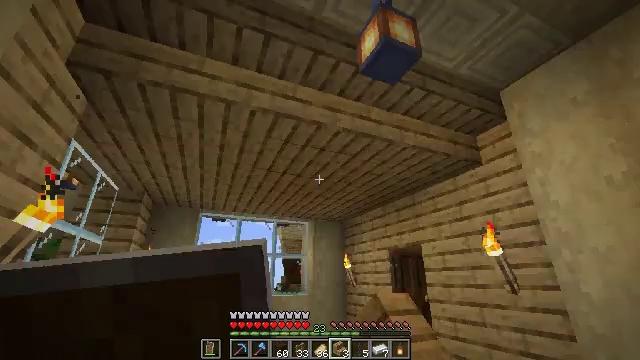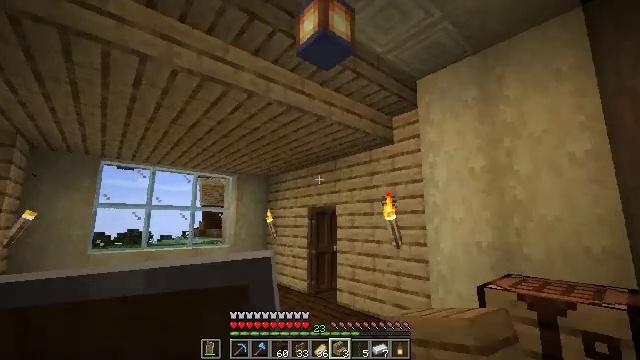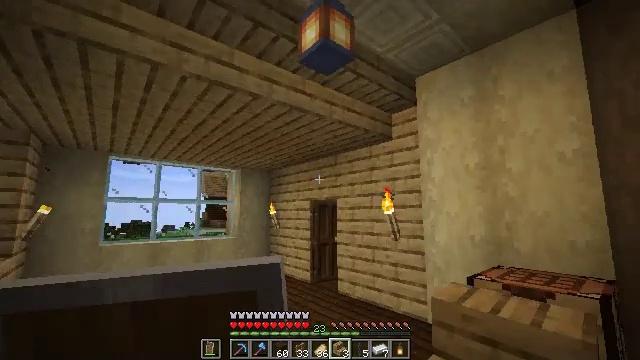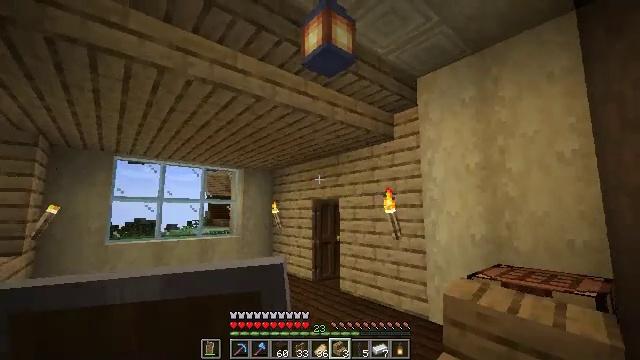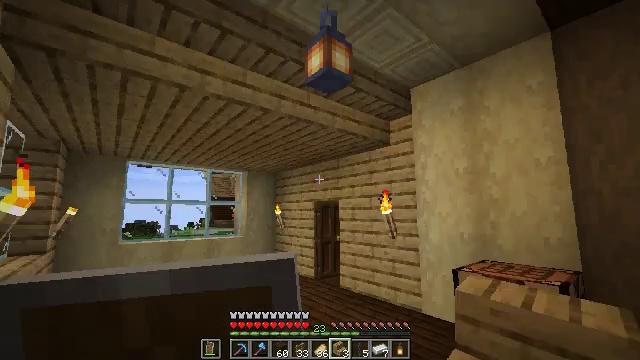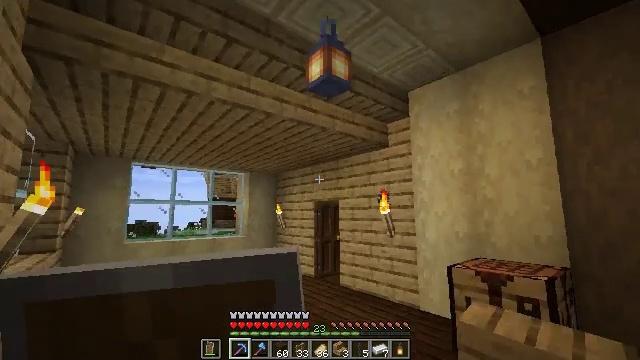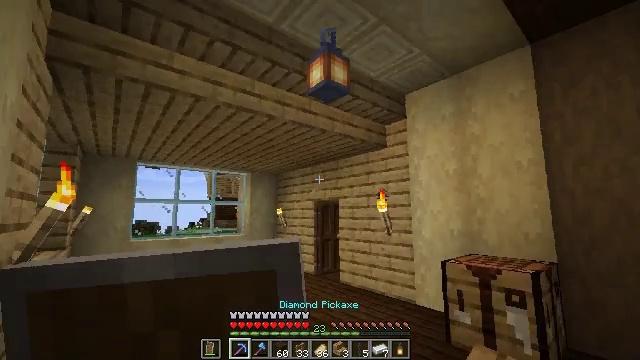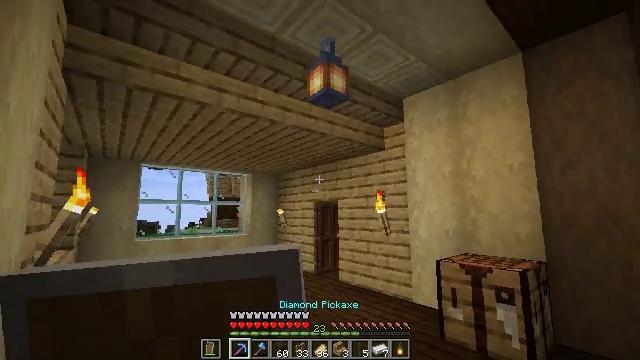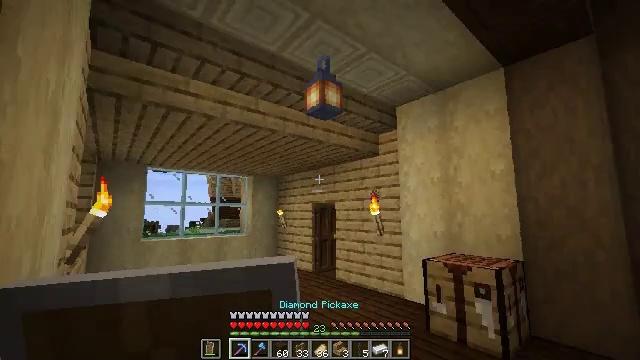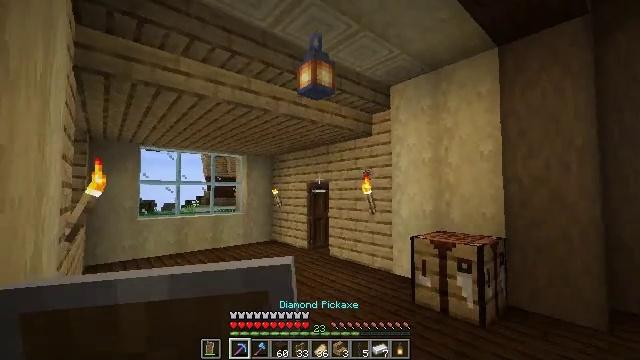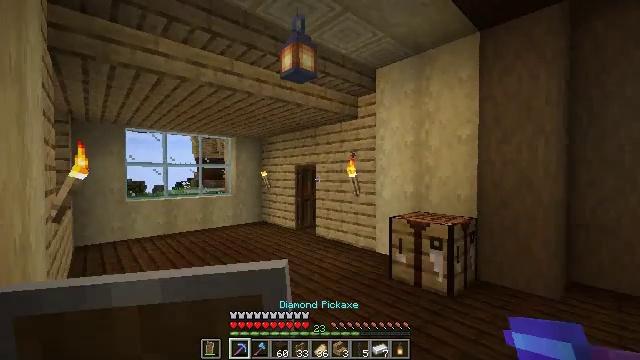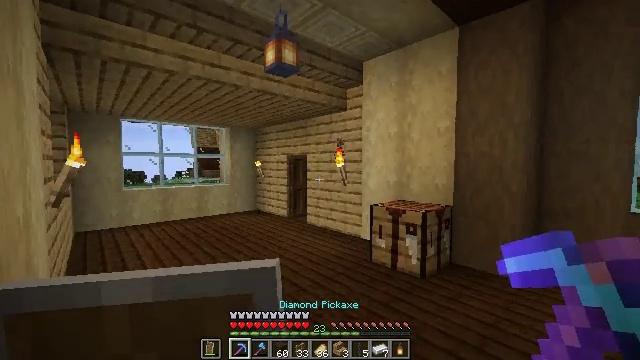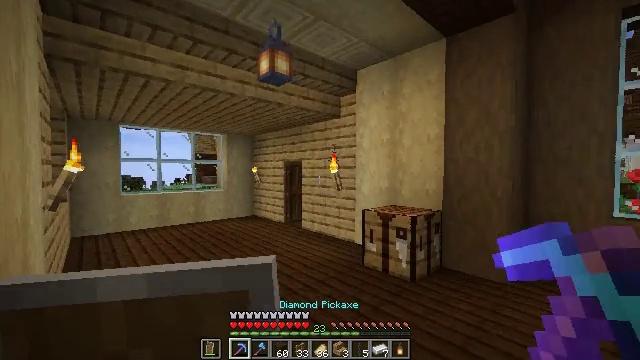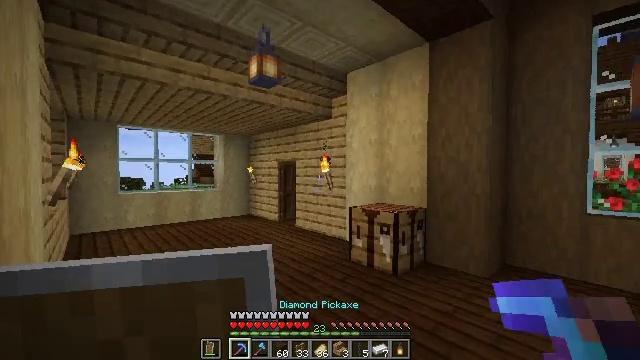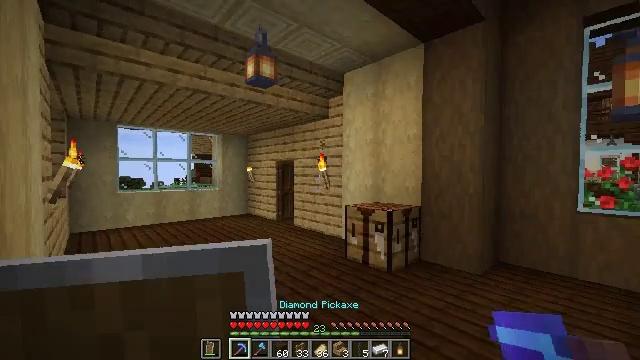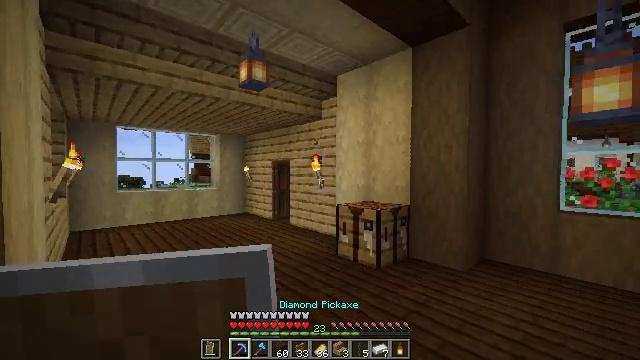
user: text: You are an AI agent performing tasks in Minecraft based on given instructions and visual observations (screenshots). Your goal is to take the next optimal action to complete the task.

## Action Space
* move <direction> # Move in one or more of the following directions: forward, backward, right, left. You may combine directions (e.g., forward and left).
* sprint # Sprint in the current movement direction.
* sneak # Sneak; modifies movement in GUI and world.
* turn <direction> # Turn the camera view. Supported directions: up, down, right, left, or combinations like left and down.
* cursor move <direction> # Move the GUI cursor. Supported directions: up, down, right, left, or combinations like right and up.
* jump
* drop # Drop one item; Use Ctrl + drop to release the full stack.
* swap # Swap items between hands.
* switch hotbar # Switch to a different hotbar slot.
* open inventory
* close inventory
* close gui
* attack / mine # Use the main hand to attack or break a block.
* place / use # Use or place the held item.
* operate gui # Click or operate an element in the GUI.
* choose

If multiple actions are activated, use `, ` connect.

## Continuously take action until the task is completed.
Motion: motion action
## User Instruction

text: Attack the crafting table to break it.
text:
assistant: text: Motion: move back, turn right and down
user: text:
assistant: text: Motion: move back, turn down
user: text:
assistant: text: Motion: move back
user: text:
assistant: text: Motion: move back
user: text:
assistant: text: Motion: move back, switch to hotbar 1
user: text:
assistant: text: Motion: move back, switch to hotbar 1
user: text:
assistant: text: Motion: move back, switch to hotbar 1
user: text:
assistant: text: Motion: move back
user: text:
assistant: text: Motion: move back and move right, turn down
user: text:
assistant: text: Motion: move back and move right, turn right and down
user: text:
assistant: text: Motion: move back and move right, turn down
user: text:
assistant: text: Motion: move back and move right, turn up
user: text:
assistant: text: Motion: move back and move right
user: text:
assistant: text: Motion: move back and move right
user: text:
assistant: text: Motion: move back and move right
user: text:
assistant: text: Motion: move back and move right
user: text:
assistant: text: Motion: move back and move right
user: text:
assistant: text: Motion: move back and move right, turn left
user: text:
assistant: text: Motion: move back and move right
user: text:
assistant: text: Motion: move back and move right
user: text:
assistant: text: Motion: move back and move right
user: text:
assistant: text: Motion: move back and move right, turn left
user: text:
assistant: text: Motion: move back and move right, turn left
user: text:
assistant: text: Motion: move right
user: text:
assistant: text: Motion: move right
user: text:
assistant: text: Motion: move right
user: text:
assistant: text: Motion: move right
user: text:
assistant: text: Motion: move right
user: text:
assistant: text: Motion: move right
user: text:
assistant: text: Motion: move right